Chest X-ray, AP view. Patient: 25 years old, sex M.
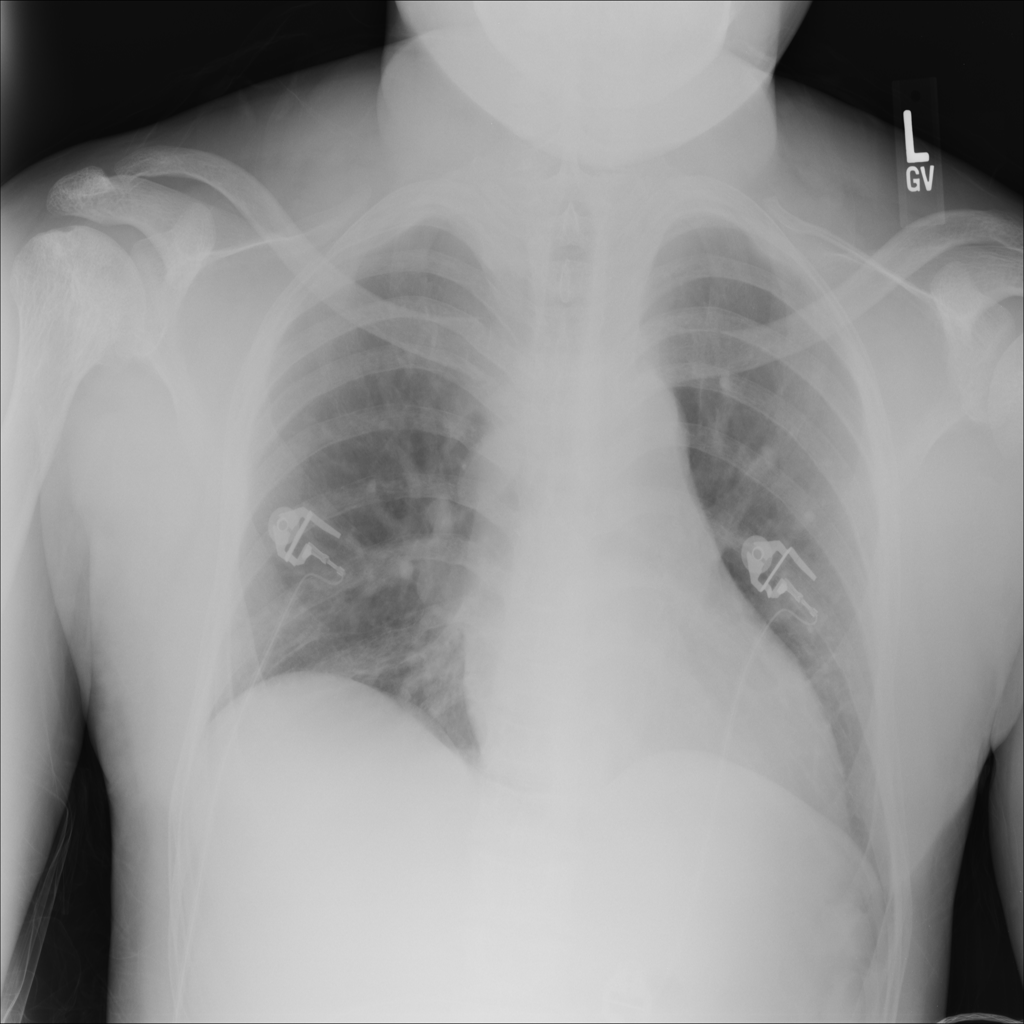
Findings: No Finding